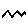
Label: zigzag